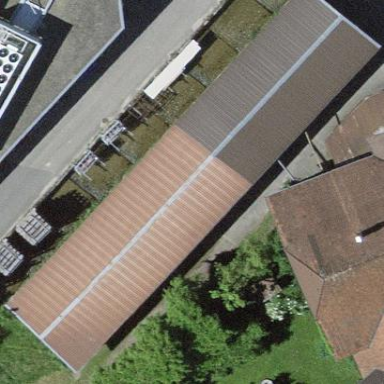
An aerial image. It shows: Warehouse.